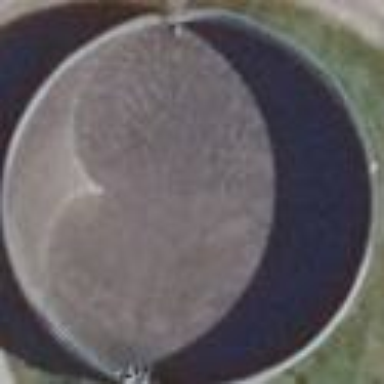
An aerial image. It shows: Man-made basin.